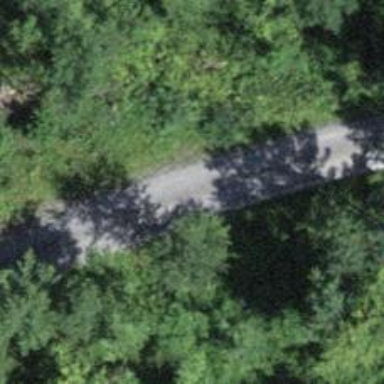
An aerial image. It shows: Track with grade2 tracktype.